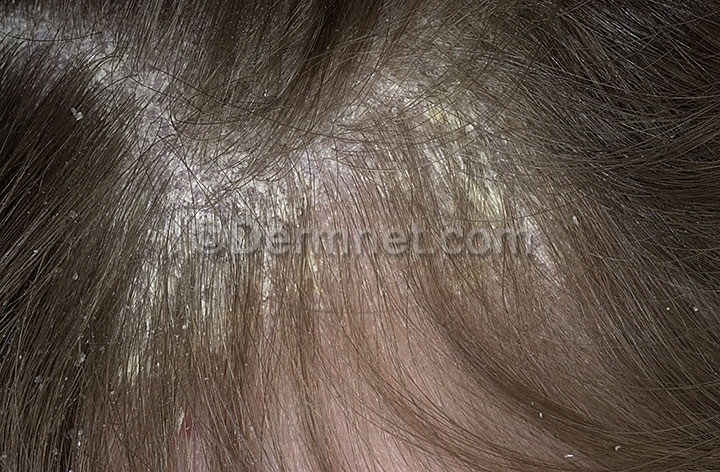
Disease: Psoriasis pictures Lichen Planus and related diseases